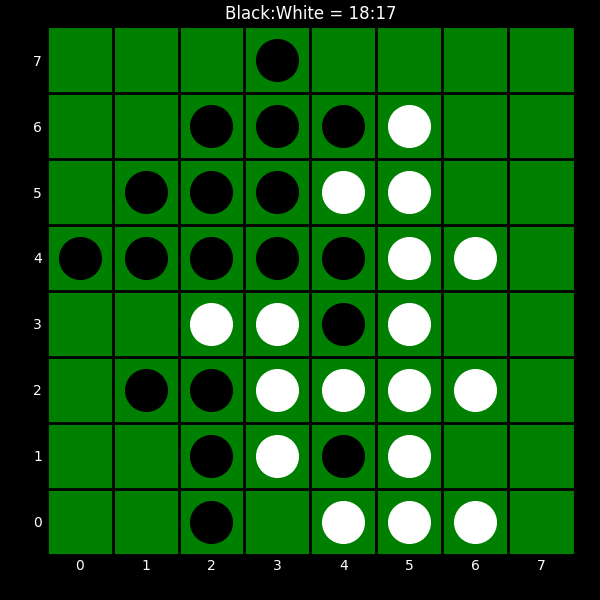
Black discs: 18
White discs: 17